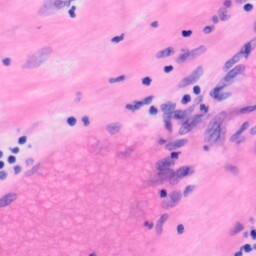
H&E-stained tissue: Liver